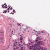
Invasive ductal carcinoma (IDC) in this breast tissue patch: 0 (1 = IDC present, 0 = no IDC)